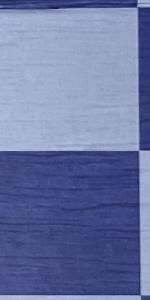
Label: Empty